Interaction volume radius: 10 \u00c5
Interaction volume height: 25 \u00c5
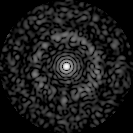
Disorder parameter: 0.8601